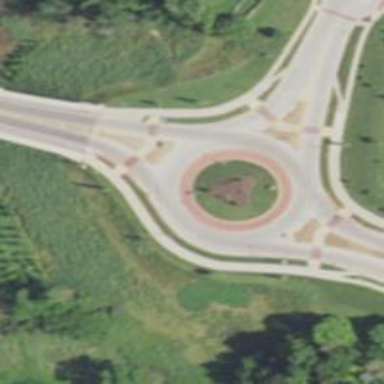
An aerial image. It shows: Secondary road around roundabout.